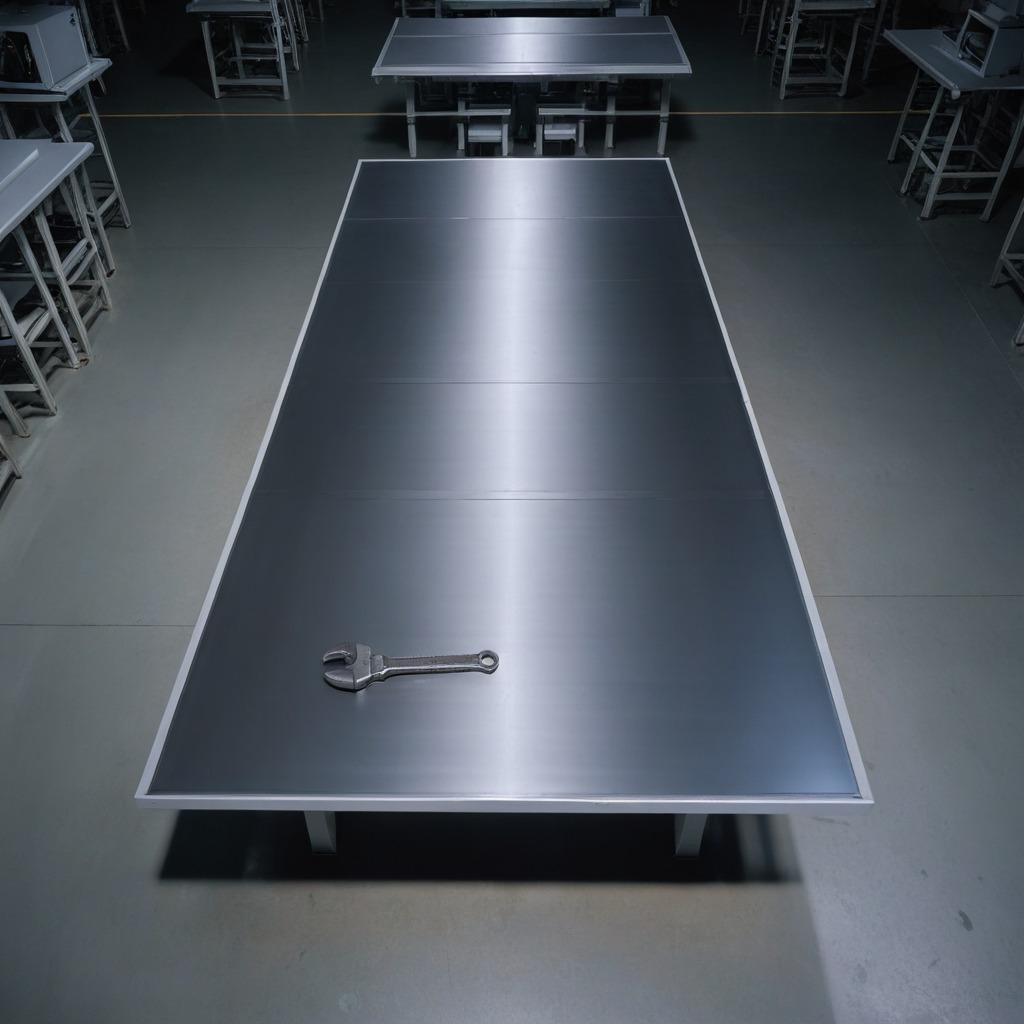
An wrench is lying on a clean empty table in a basement in the evening.